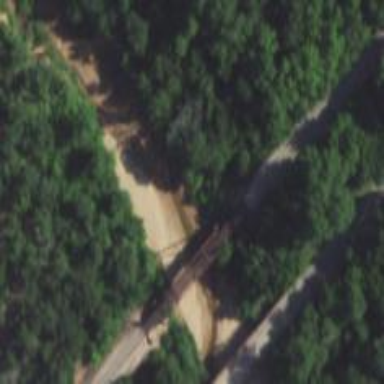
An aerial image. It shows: Bridge over railway line.